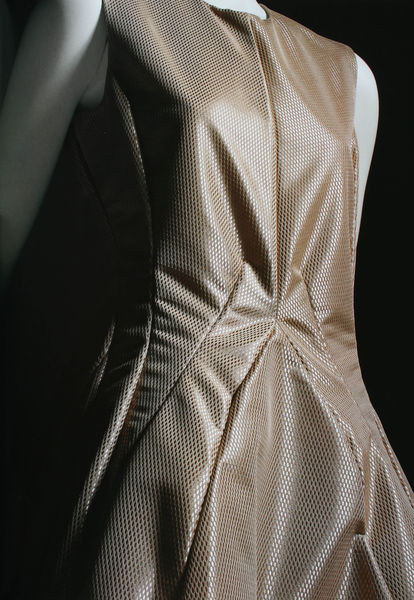
Titel: Kleid
Künstler: Jil Sander
Standort: Kyoto (Japan)
Institution: Kyoto Costume Institute
Schlagwörter: kleid, rücken, beige, mode, kleidung, stoff, seide, detail, glanz, naht, satin, foto, schimmer, leder, tailliert, nähte, ärmellos, modefoto, abnäher